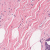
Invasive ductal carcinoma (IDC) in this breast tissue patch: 0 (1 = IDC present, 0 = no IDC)